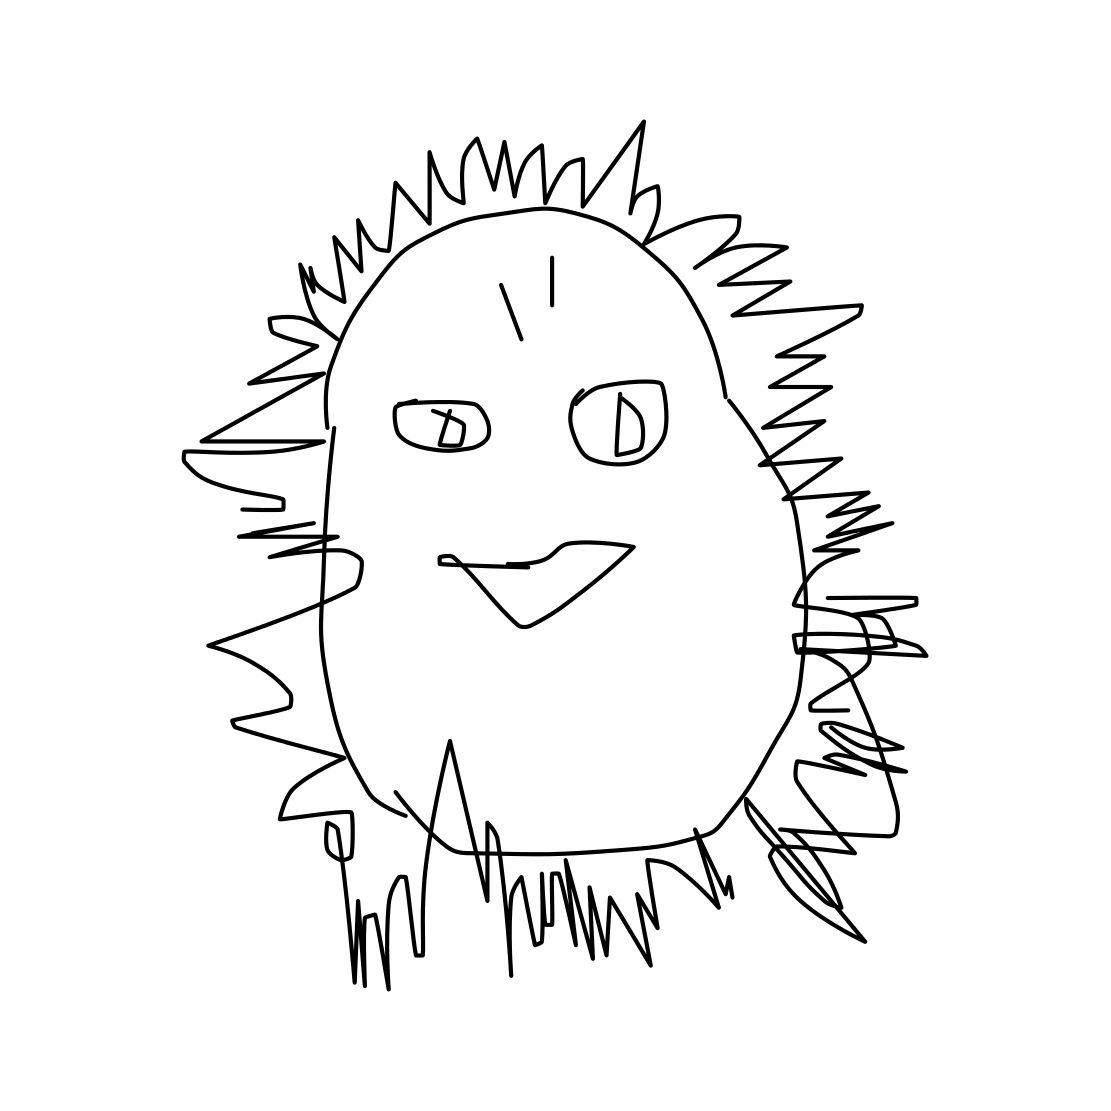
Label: hedgehog